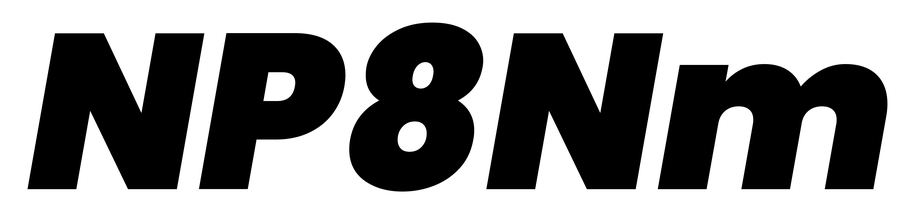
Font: Poppins-BlackItalic